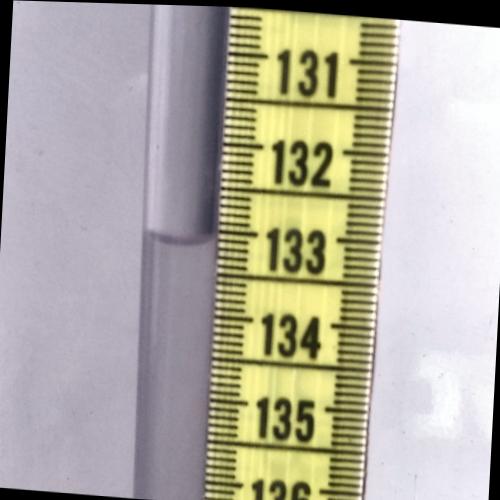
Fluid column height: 133.1 cm